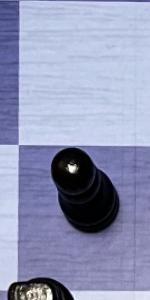
Label: Pawn_Black